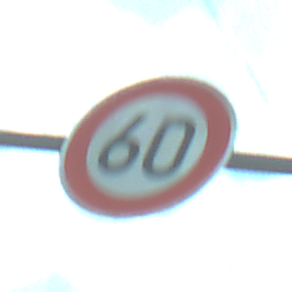
Verkehrszeichen: Geschwindigkeit60
Umgebung: Roofed, Special
Tageszeit: MorningAfternoon
Wetter: PartlyCloudy
Licht: Natural
Jahreszeit: NotSpecified
Kontrast: MediumContrast